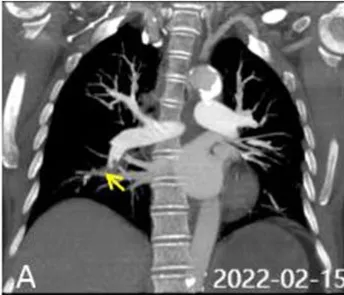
CT scan of the pulmonary artery. (A) CTA on admission showed pulmonary embolism (PE) in the right lower pulmonary arterial branch. Perfusion defects are identified by yellow arrows.
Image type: radiology (ct)